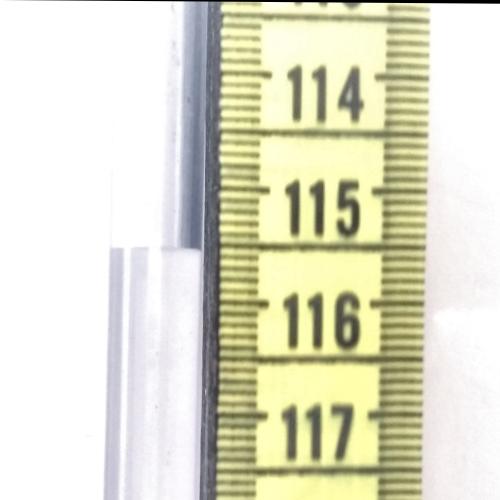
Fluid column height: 115.6 cm